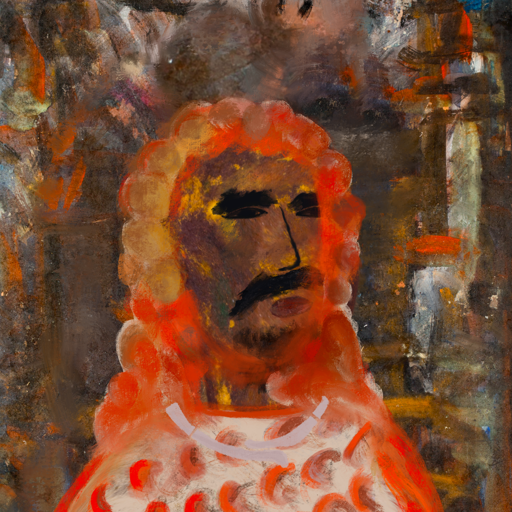
Background: GypsyQueen, Head And Neck Side: Comrade, Face Side: Mosgoul, Bust: Rupkatha, Hair Side: Rupkatha, Head Accessory: Blank, Second Necklace: Blank, Necklace: Hypocrite_2, Baby: Blank